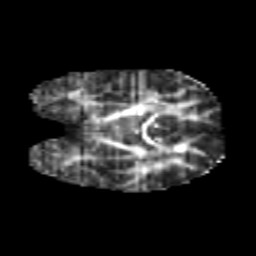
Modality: FA
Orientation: coronal
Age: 6
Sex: female
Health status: healthy